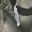
Label: 1